Question: In this code I want to get the Key or the code of the keyPressed on that textField but it shows error as follows

Here is my code
'''
textFieldC.addKeyListener(new KeyAdapter() {
public void keyPressed(KeyEvent ke) {
int code = textFieldC.getKeyCode();
// String ch = textFieldC.getKeyChar();
labelResult.setText("code");
}
}
);
'''
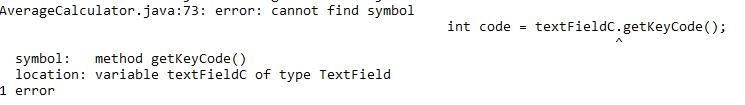
Answer: The class which can give you that key code is <URL>, not the 'TextField'. So change this line:
'''
int code = textFieldC.getKeyCode();
'''
to this:
'''
int code = ke.getKeyCode();
'''